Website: macys
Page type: account-selection
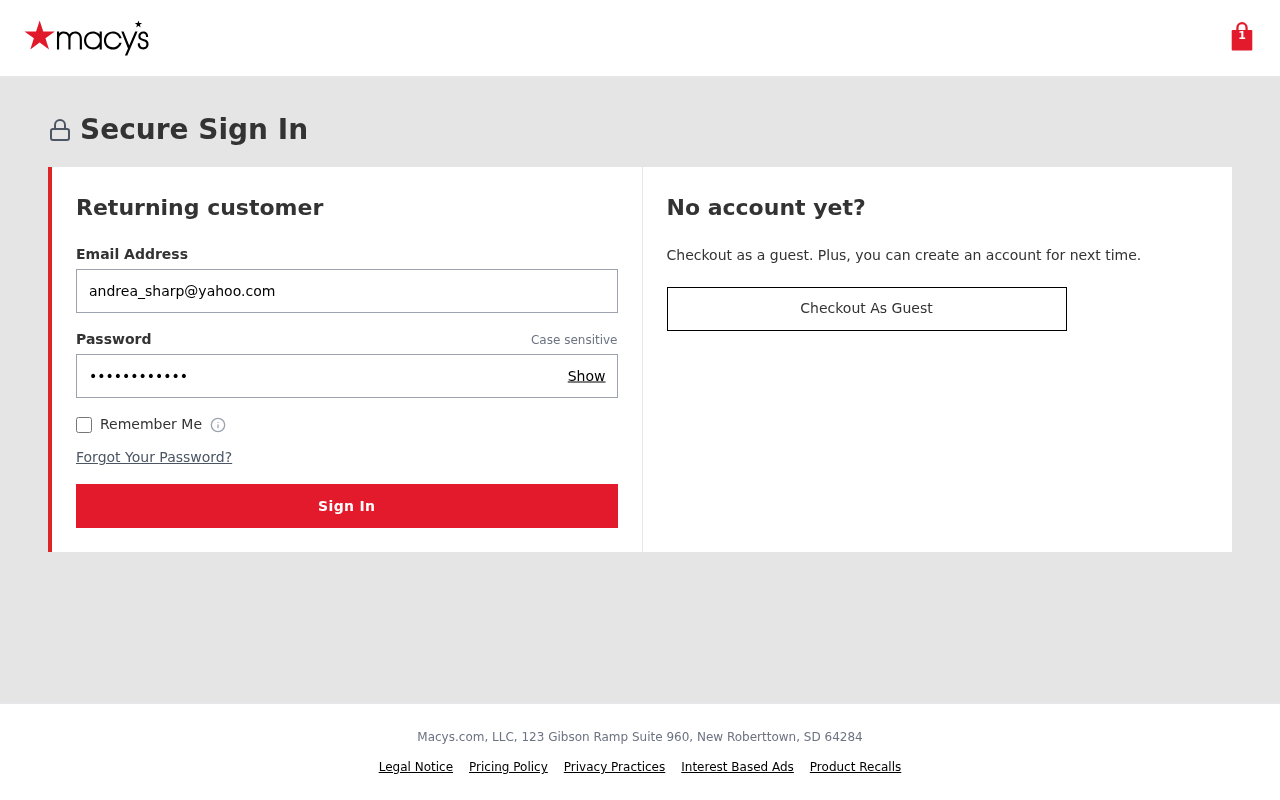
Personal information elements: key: PII_EMAIL
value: andrea_sharp@yahoo.com
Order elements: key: ORDER_NUM_ITEMS
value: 1